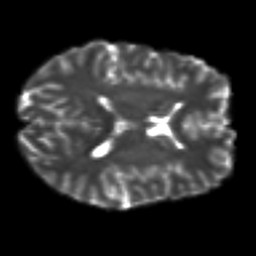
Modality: T2w
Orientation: axial
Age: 27
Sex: male
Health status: healthy
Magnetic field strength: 3 T
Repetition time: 8.4 s
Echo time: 0.0926 s